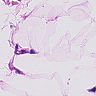
Metastatic tissue present: no